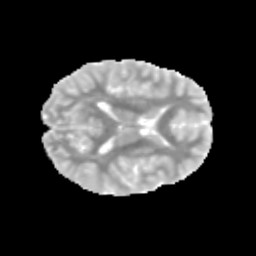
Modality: MD
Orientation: axial
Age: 12
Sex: male
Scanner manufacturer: siemens
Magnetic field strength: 3 T
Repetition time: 3.8 s
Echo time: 0.07 s